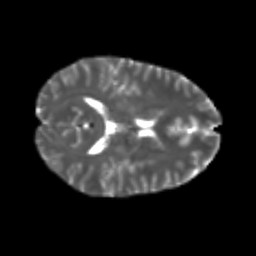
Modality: T2w
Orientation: axial
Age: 26
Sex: female
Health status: healthy
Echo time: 0.074 s